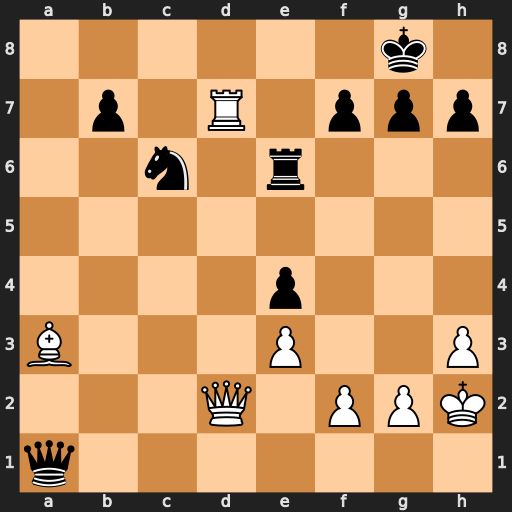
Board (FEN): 6k1/1p1R1ppp/2n1r3/8/4p3/B3P2P/3Q1PPK/q7
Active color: w
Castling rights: -
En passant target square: -
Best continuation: Rd8+ Nxd8 Qxd8+ Re8 Qxe8#